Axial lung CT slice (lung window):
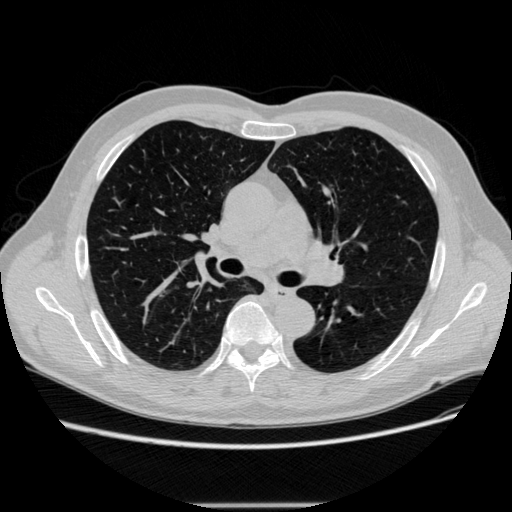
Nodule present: no